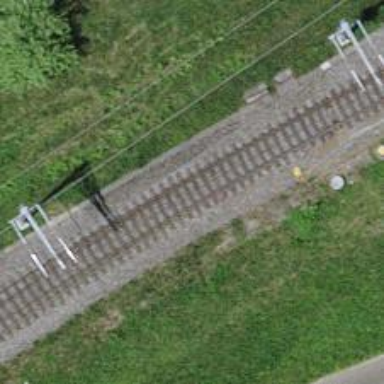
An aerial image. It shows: Railway switch.